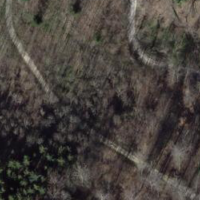
EUNIS habitat code: 41
Species observed at this site:
Corvus corone
Turdus philomelos
Anas platyrhynchos
Sturnus vulgaris
Troglodytes troglodytes
Dendrocopos major
Fringilla coelebs
Buteo buteo
Sylvia atricapilla
Columba palumbus
Turdus merula
Phylloscopus collybita
Parus major
Erithacus rubecula
Milvus milvus
Corvus corax
Picus viridis
Phylloscopus trochilus